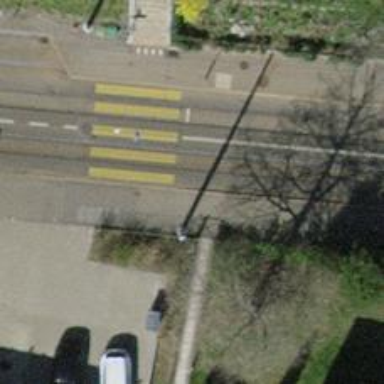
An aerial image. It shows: Footway made of paving stones.